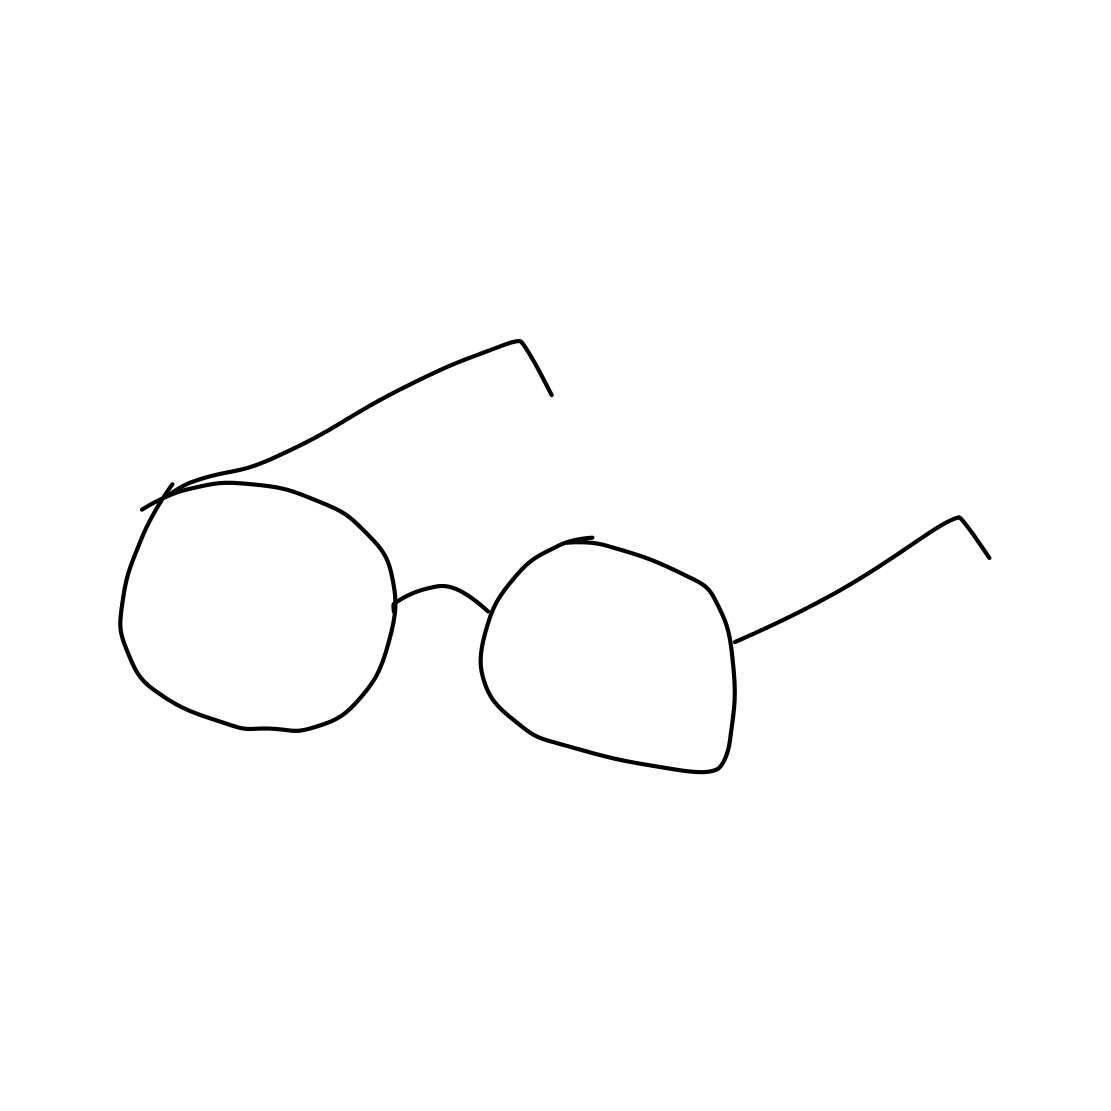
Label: eyeglasses